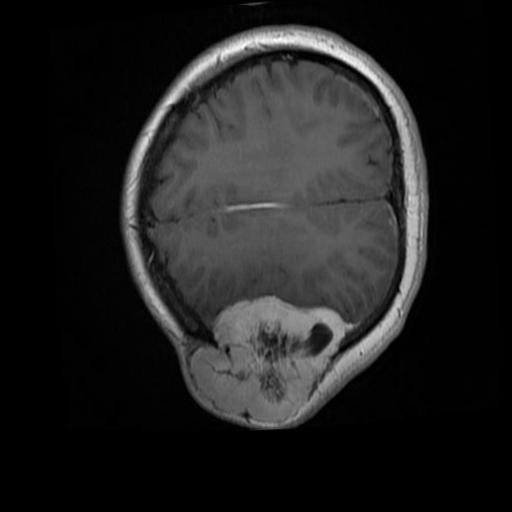
Label: brain_menin